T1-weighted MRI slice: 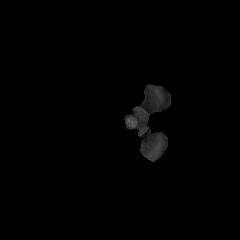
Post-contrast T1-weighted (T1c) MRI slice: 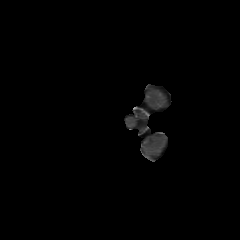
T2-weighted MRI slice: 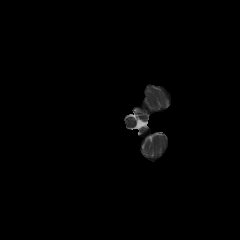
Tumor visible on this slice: yes